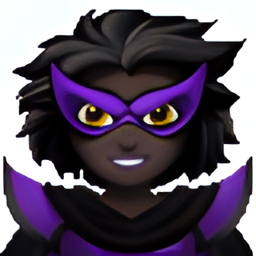
Name: woman supervillain dark skin tone
Emoji: 🦹🏿‍♀️
Group: People & Body
Sub-group: person-fantasy